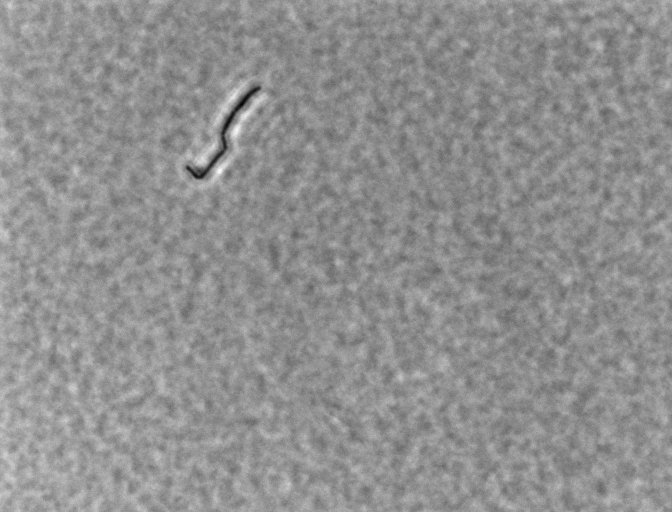
Bacillus coagulans